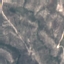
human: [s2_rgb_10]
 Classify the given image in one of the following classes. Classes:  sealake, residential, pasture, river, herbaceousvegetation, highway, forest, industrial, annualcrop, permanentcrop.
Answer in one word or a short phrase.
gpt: HerbaceousVegetation